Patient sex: M
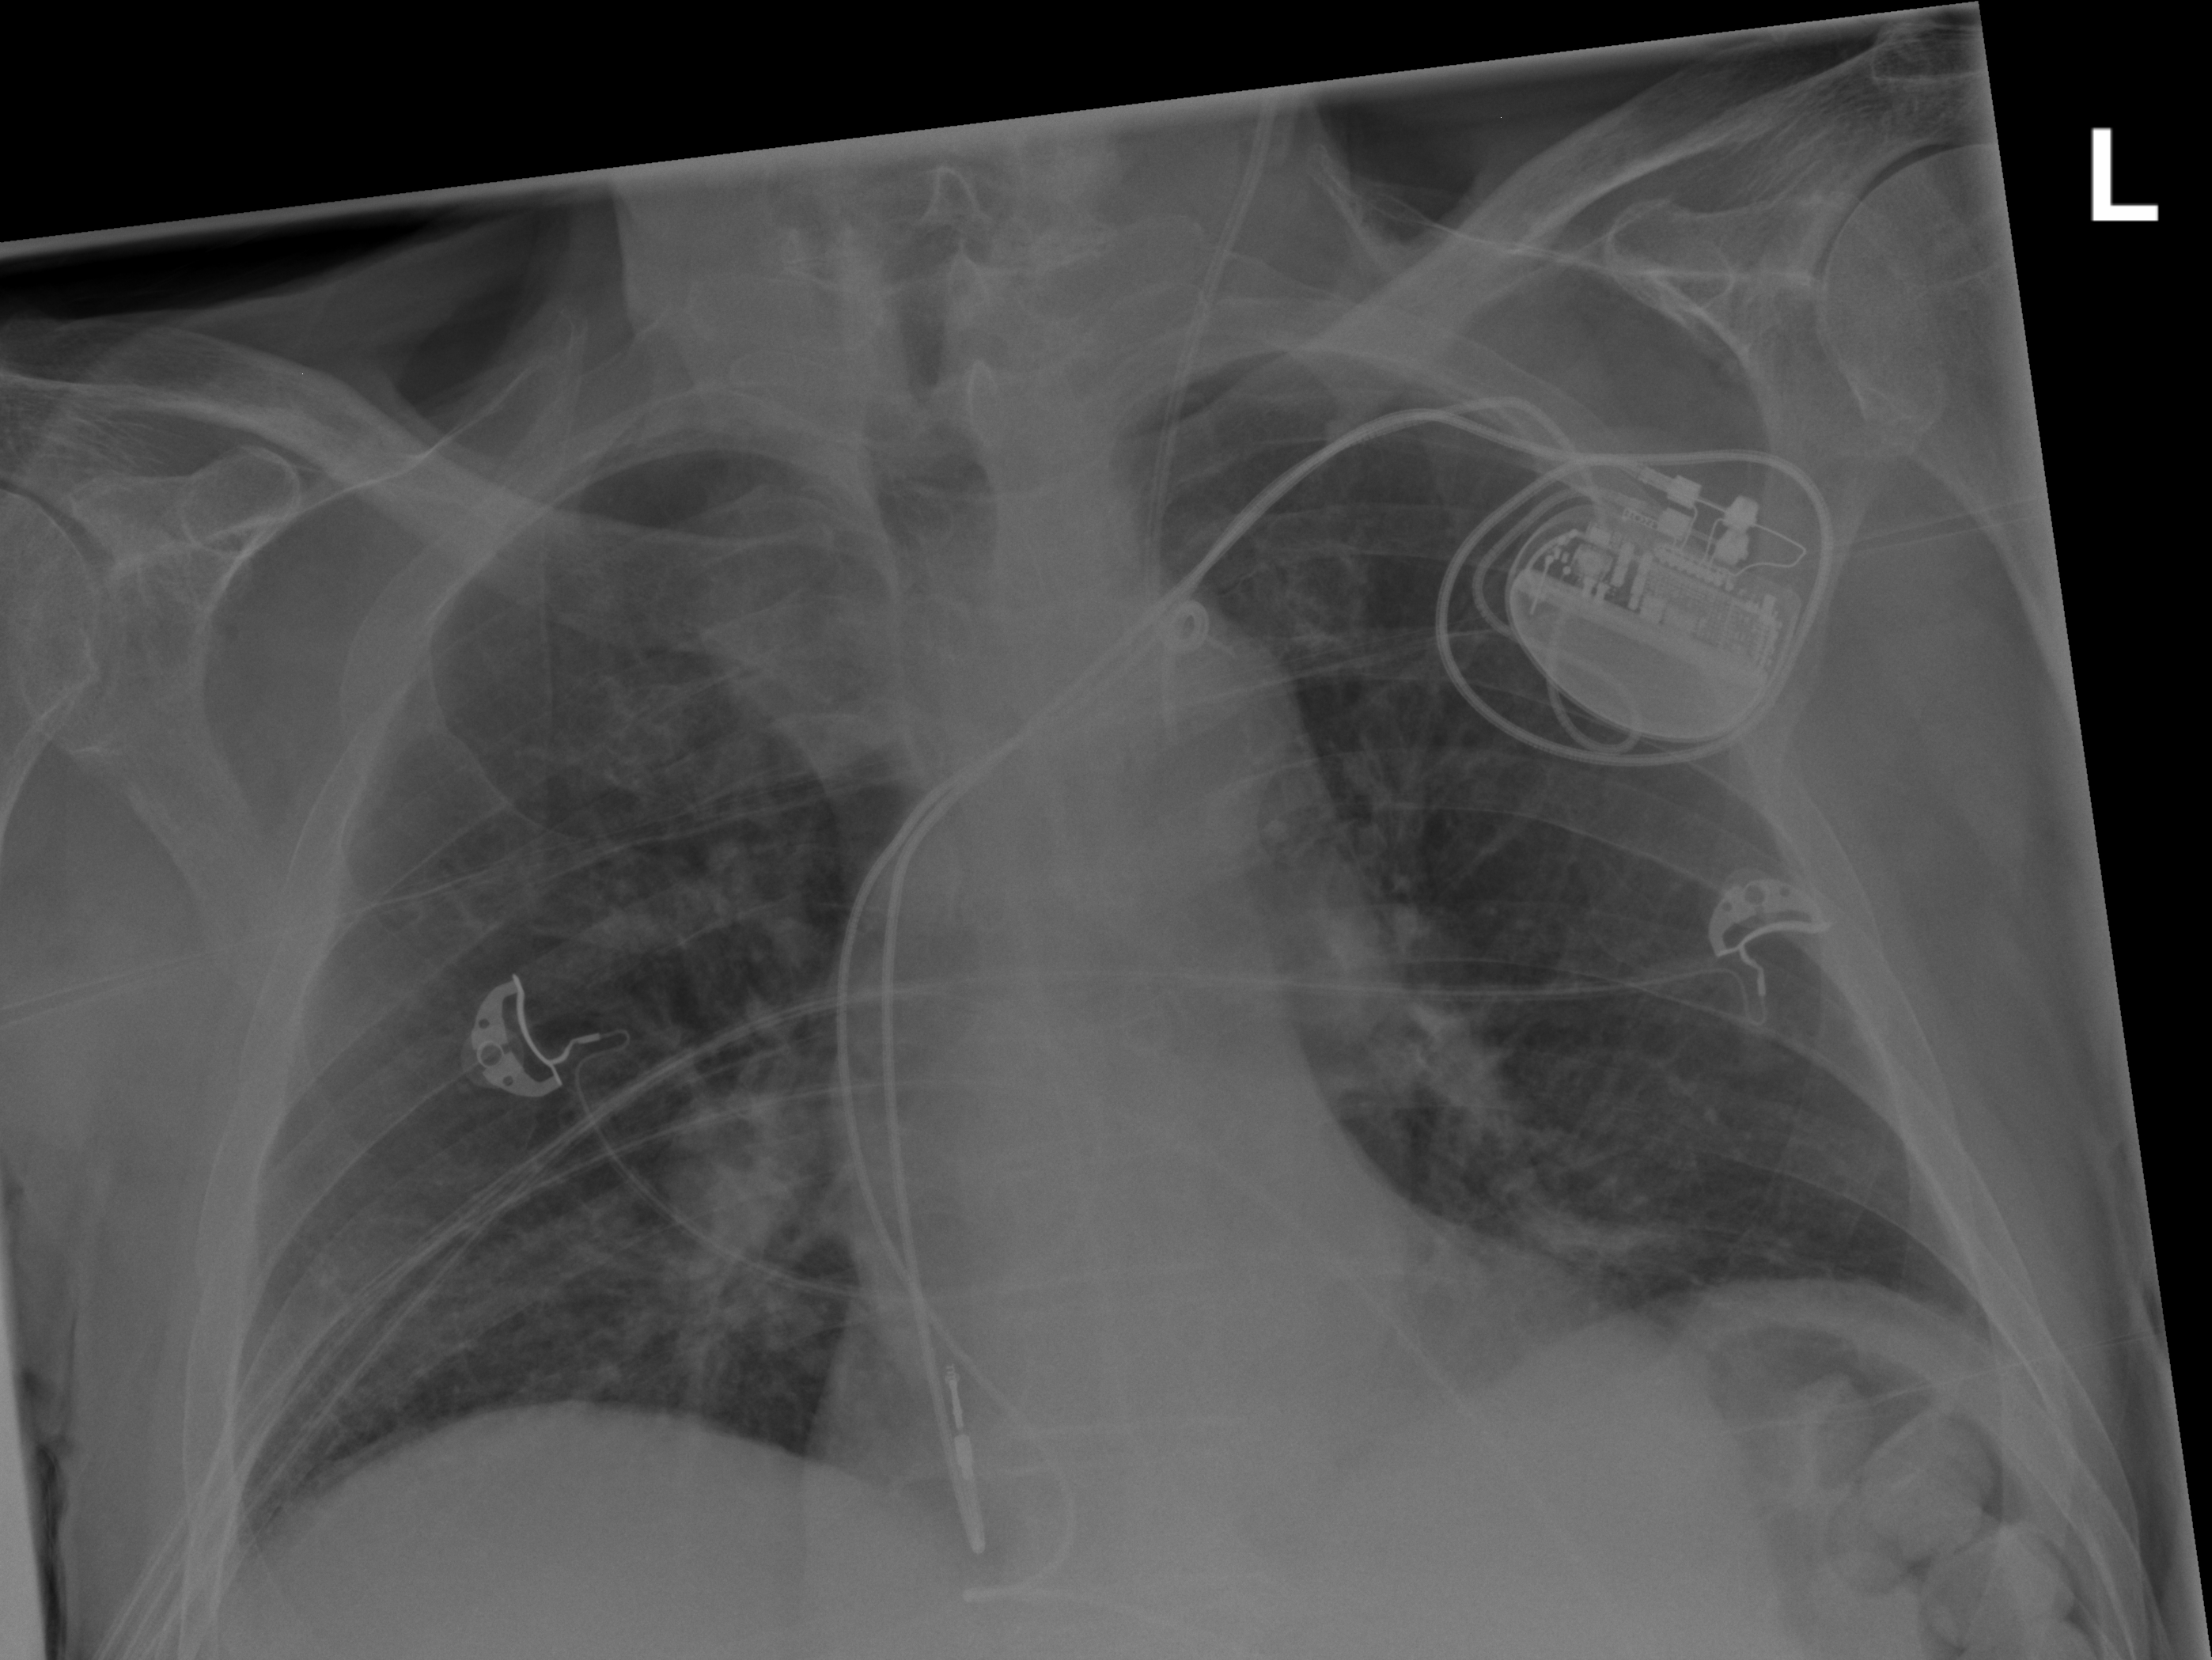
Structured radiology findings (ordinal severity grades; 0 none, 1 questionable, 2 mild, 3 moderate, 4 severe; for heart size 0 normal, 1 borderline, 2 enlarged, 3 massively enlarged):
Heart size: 1
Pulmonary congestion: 0
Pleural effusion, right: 0
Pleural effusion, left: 0
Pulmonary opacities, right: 0
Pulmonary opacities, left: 0
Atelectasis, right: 2
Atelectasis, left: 2